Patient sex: M
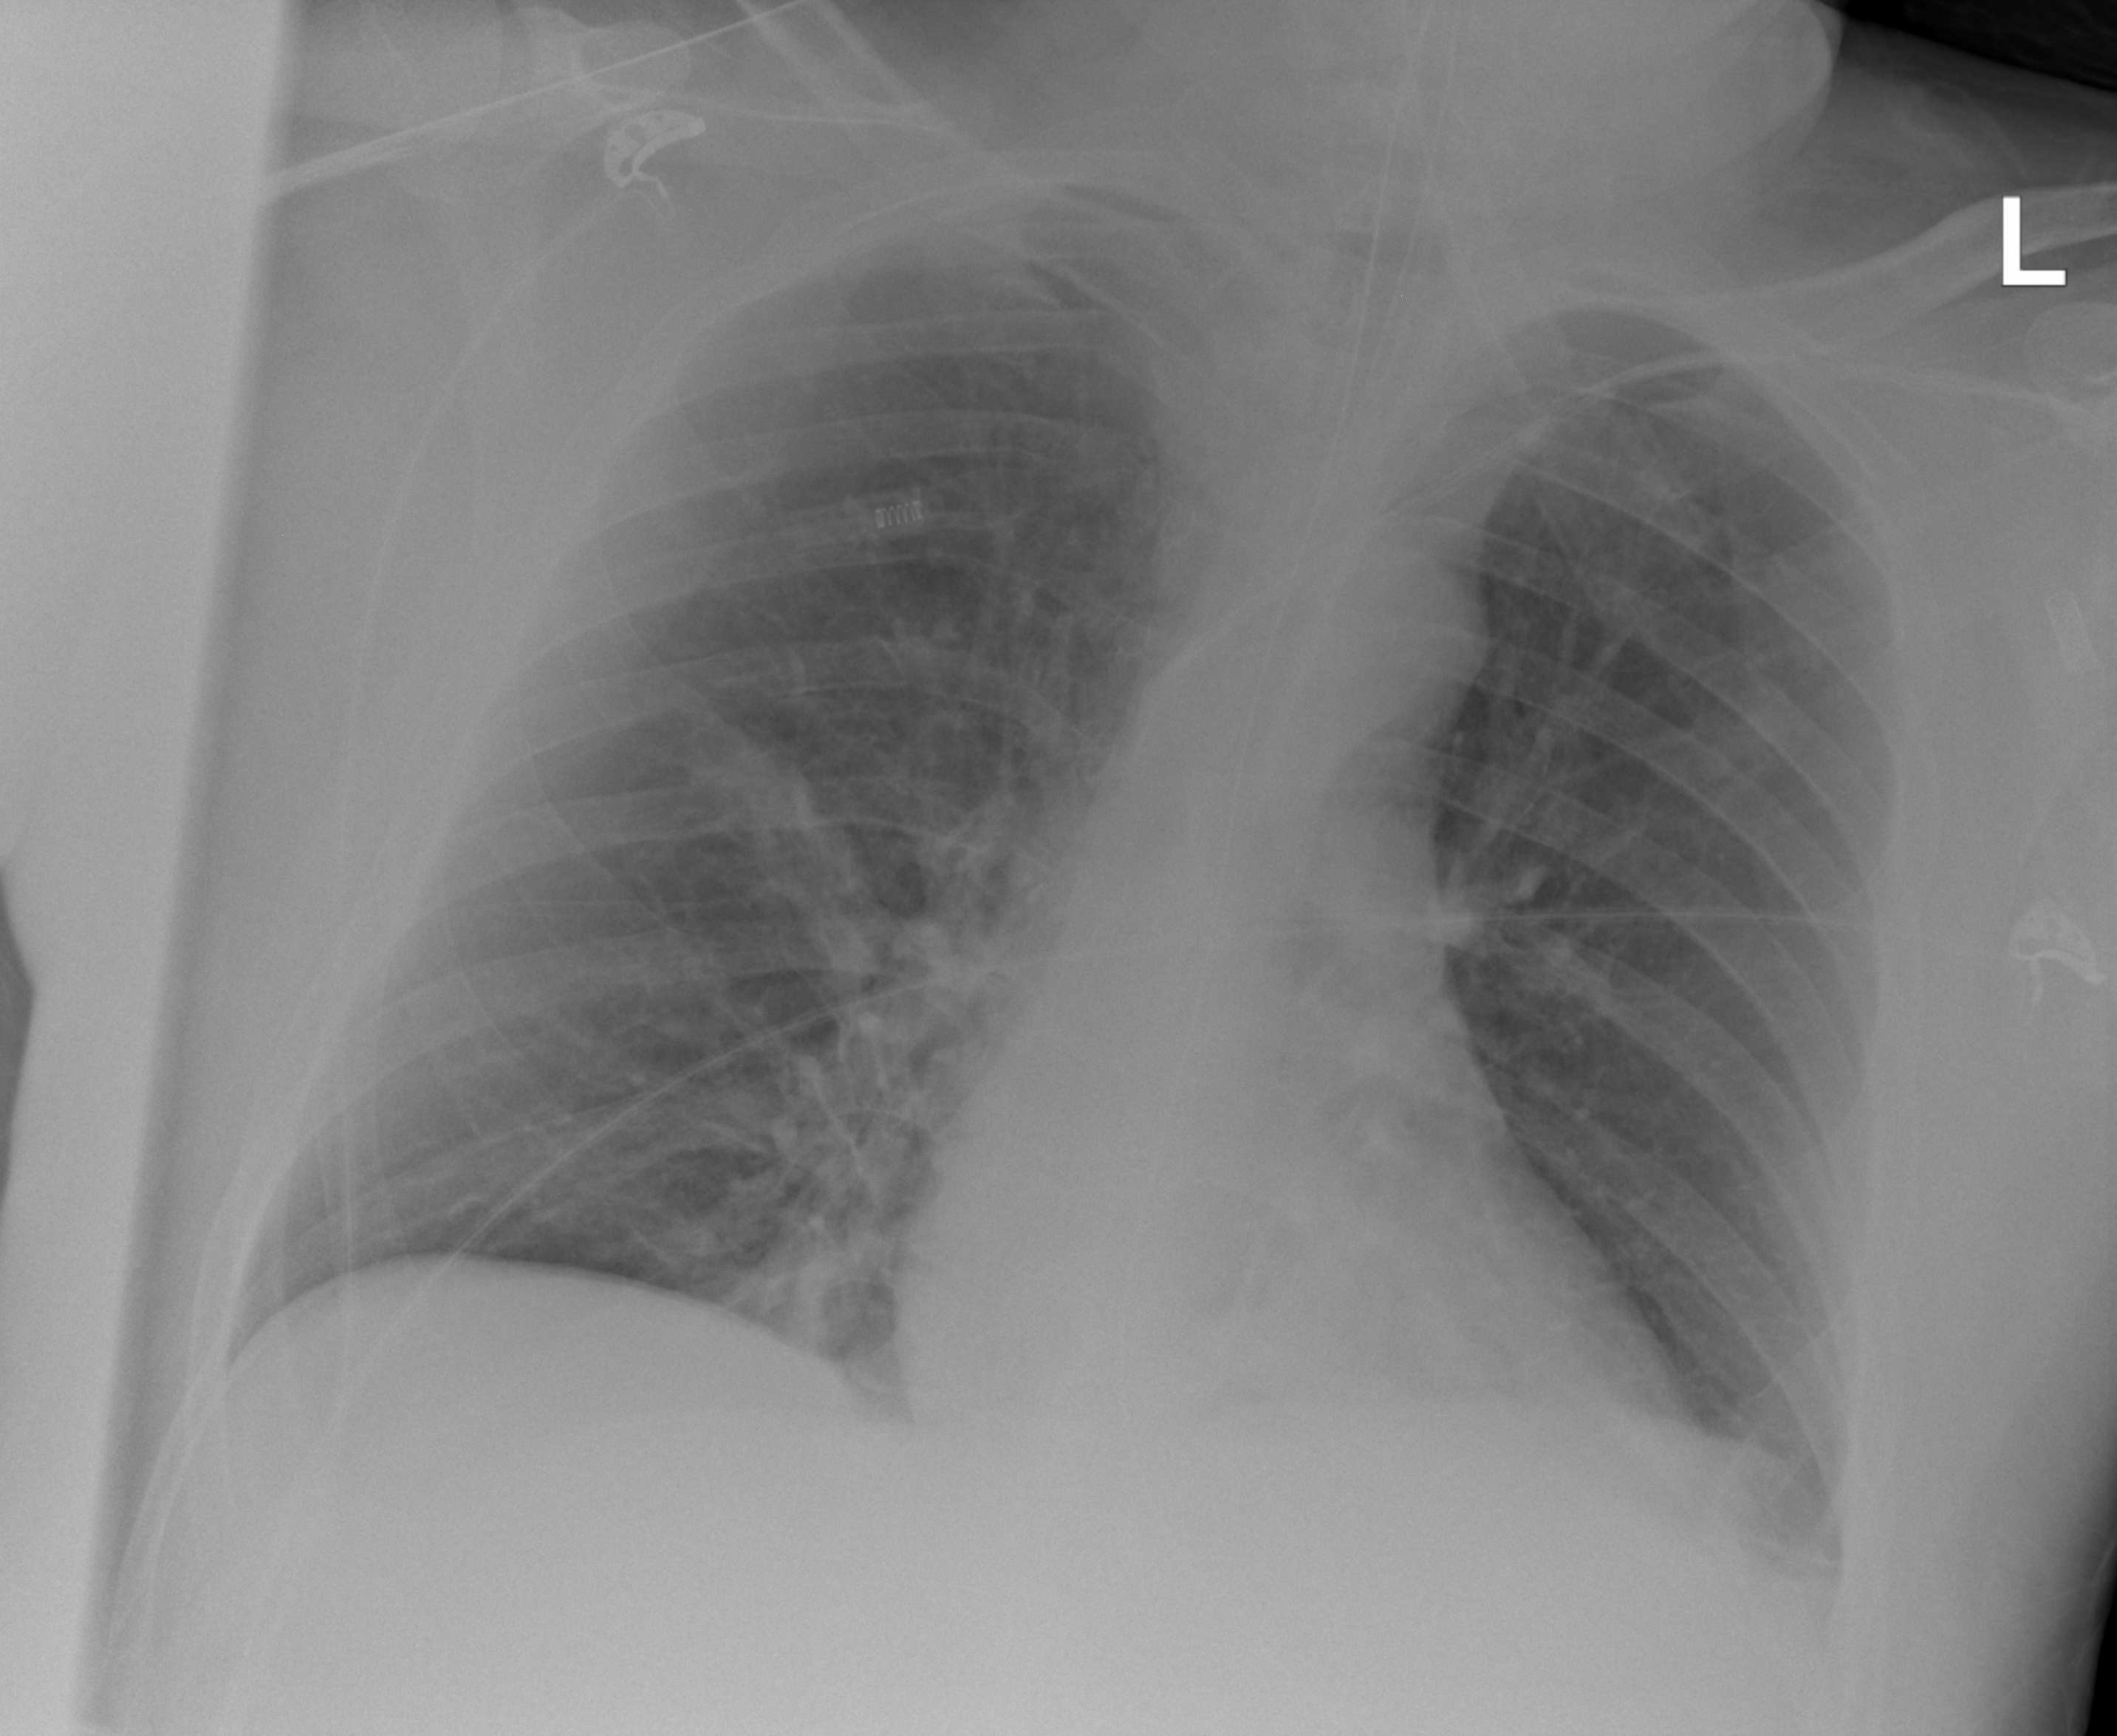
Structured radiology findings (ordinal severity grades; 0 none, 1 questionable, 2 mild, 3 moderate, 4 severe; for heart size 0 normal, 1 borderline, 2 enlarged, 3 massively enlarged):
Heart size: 0
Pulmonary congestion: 0
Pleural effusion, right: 0
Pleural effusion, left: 1
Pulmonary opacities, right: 0
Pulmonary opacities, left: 0
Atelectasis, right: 2
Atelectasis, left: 2